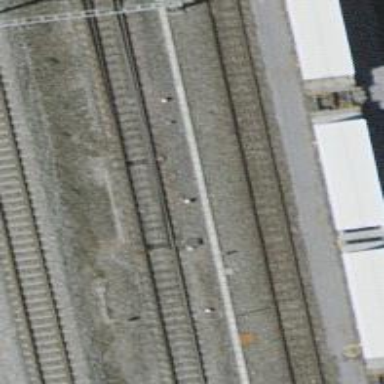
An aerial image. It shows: Railway switch.